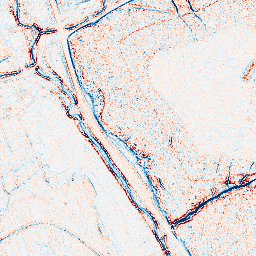
Category: edge_preserving
Decomposition family: anisotropic_diffusion
Decomposition parameters: iterations: 10
kappa: 50
gamma: 0.05
Upsampling method: regularized
Upsampling parameters: scale: 2
lambda_reg: 0.01
Upsampling scale: 2